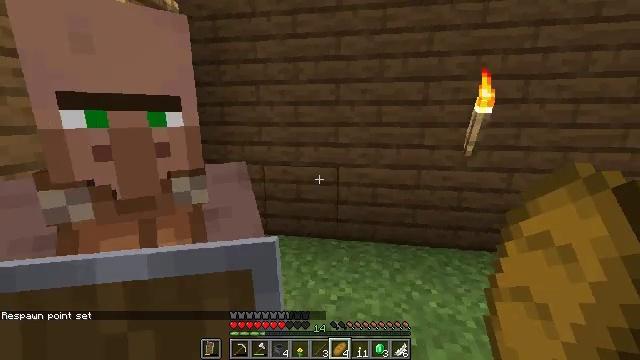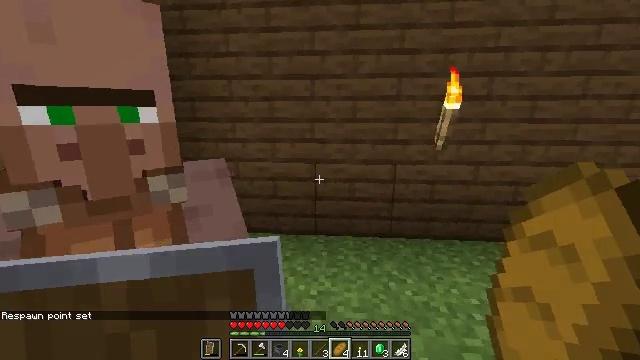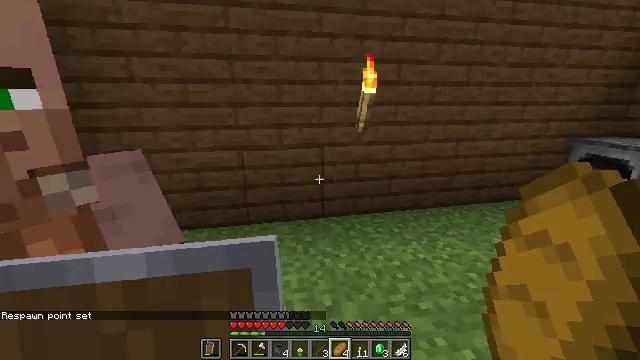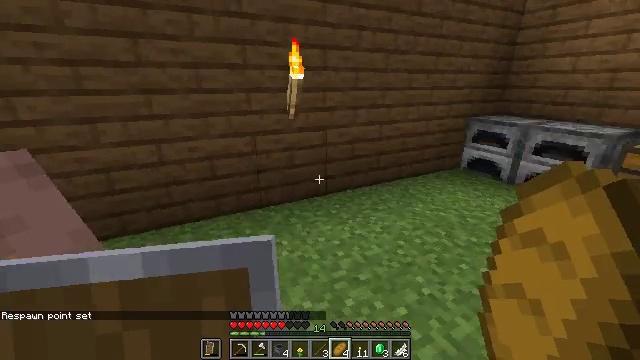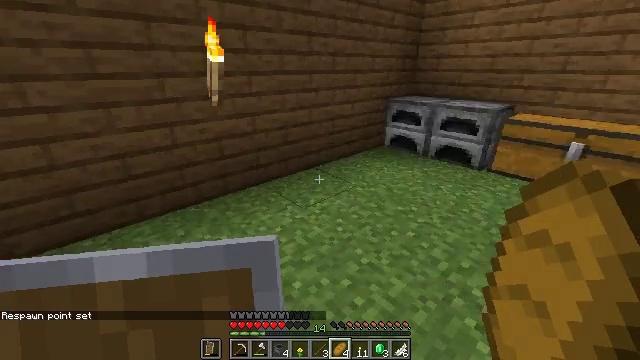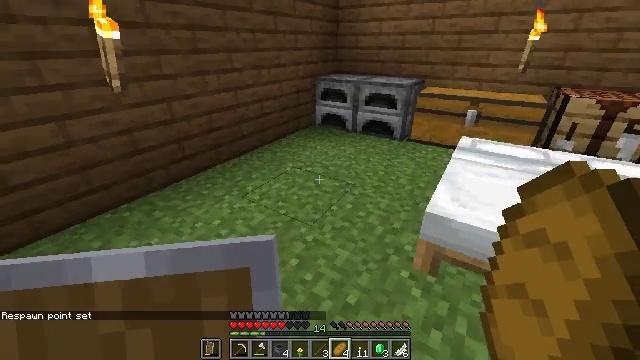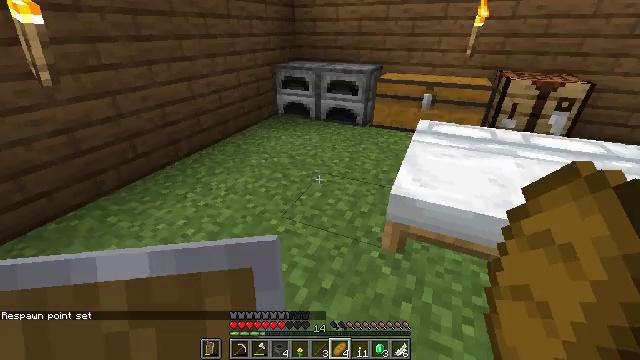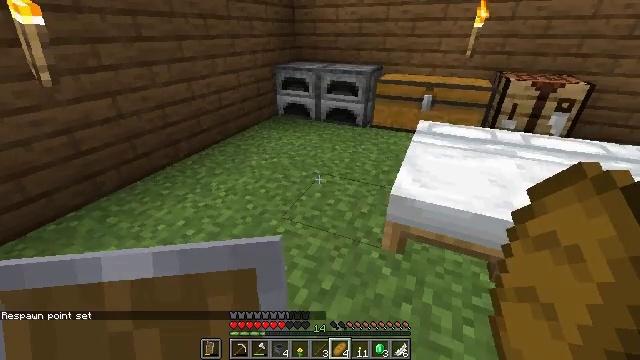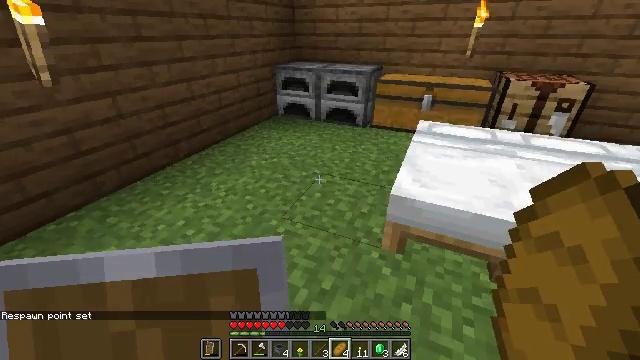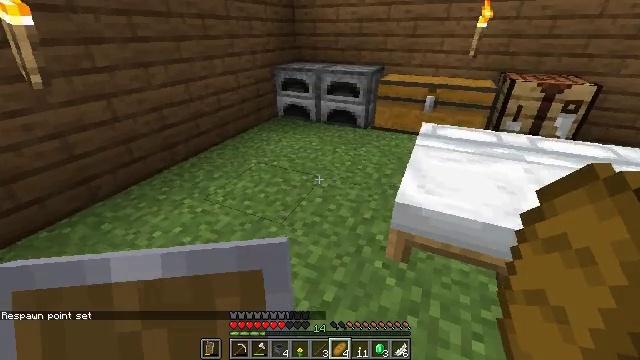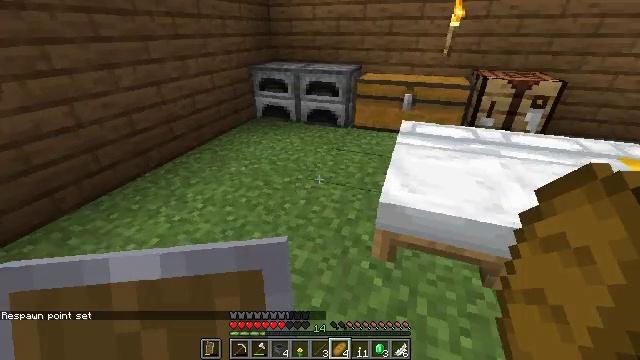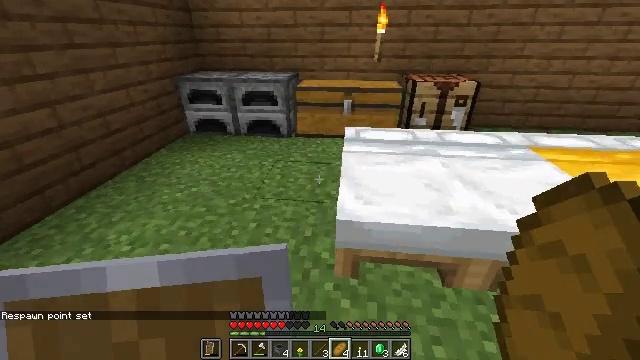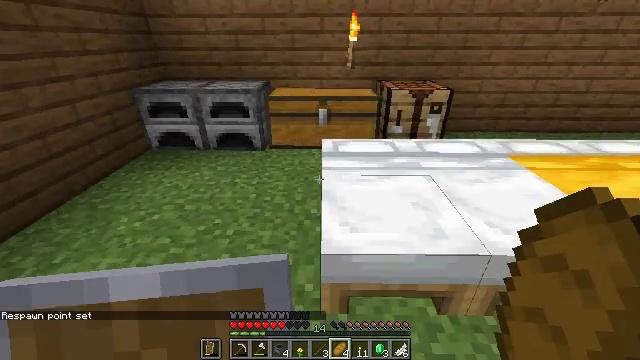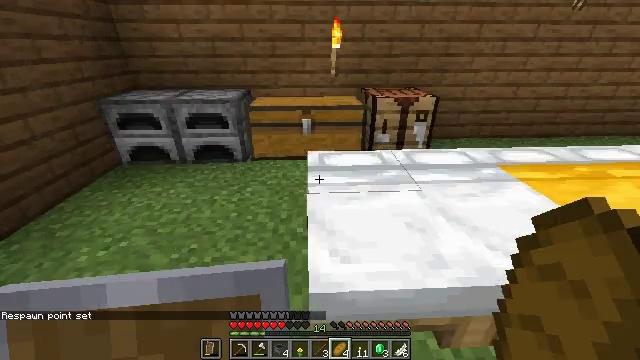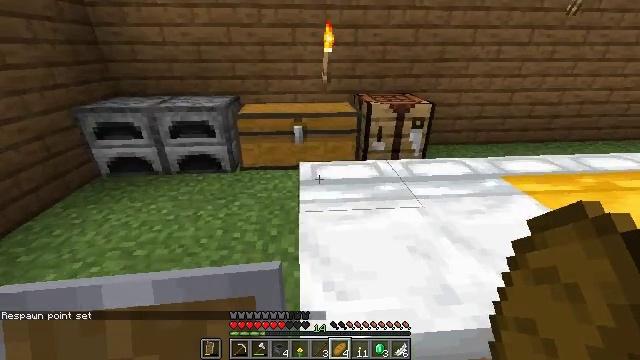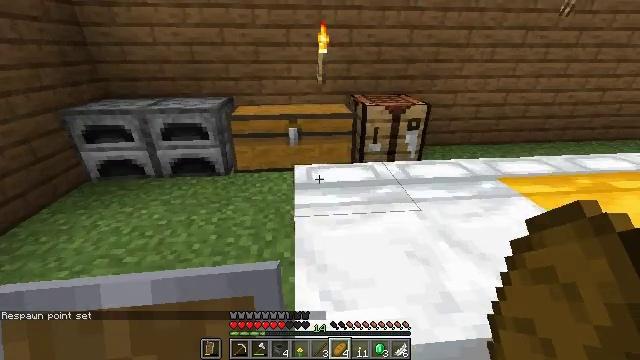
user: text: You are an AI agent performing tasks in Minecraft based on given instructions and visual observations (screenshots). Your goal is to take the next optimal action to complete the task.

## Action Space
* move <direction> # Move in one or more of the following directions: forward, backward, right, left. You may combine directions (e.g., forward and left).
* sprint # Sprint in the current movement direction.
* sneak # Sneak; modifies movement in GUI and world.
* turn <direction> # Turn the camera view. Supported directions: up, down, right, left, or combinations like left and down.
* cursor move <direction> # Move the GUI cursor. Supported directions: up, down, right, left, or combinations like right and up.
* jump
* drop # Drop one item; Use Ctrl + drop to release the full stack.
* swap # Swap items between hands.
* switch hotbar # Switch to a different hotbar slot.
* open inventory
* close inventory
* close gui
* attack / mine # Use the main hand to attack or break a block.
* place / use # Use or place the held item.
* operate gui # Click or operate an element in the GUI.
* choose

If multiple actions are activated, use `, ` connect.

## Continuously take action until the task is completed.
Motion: motion action
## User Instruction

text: Craft a fletching table.
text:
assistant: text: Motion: turn right
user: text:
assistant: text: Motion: turn right and down
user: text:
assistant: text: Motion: turn right and down
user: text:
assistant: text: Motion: turn right and down
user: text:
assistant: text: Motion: turn right and down
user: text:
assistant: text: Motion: turn right and down
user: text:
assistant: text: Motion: no_op
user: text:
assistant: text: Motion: no_op
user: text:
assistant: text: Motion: move forward
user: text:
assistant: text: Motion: move forward, turn right
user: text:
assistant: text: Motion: move forward, turn right and up
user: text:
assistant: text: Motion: move forward, turn right and up
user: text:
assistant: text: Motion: move forward, turn right and up
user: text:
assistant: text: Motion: move forward, turn right
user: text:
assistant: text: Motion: move forward, turn right
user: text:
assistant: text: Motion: move forward
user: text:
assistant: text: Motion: move forward, turn right and down
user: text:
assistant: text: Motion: move forward, turn right
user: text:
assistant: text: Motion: turn right and down
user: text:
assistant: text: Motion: turn right and down
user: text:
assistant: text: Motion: turn right
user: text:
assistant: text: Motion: move forward, turn right
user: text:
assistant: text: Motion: move forward, use / place
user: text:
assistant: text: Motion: move forward, use / place
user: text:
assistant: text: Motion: use / place
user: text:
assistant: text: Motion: no_op
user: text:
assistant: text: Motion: turn left and up
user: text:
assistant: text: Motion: open gui
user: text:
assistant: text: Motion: no_op
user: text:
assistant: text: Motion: no_op